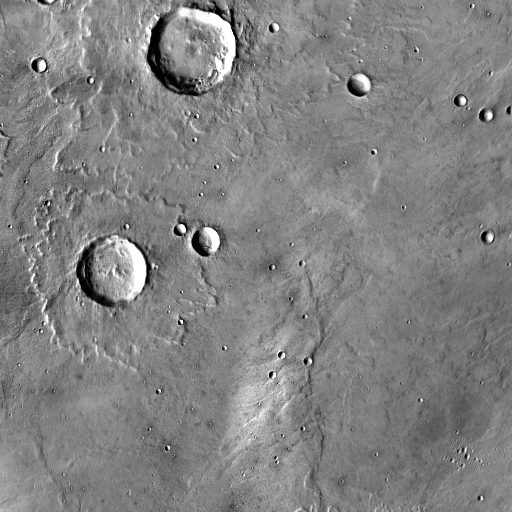
Crater classes present: Background, Other, Layered